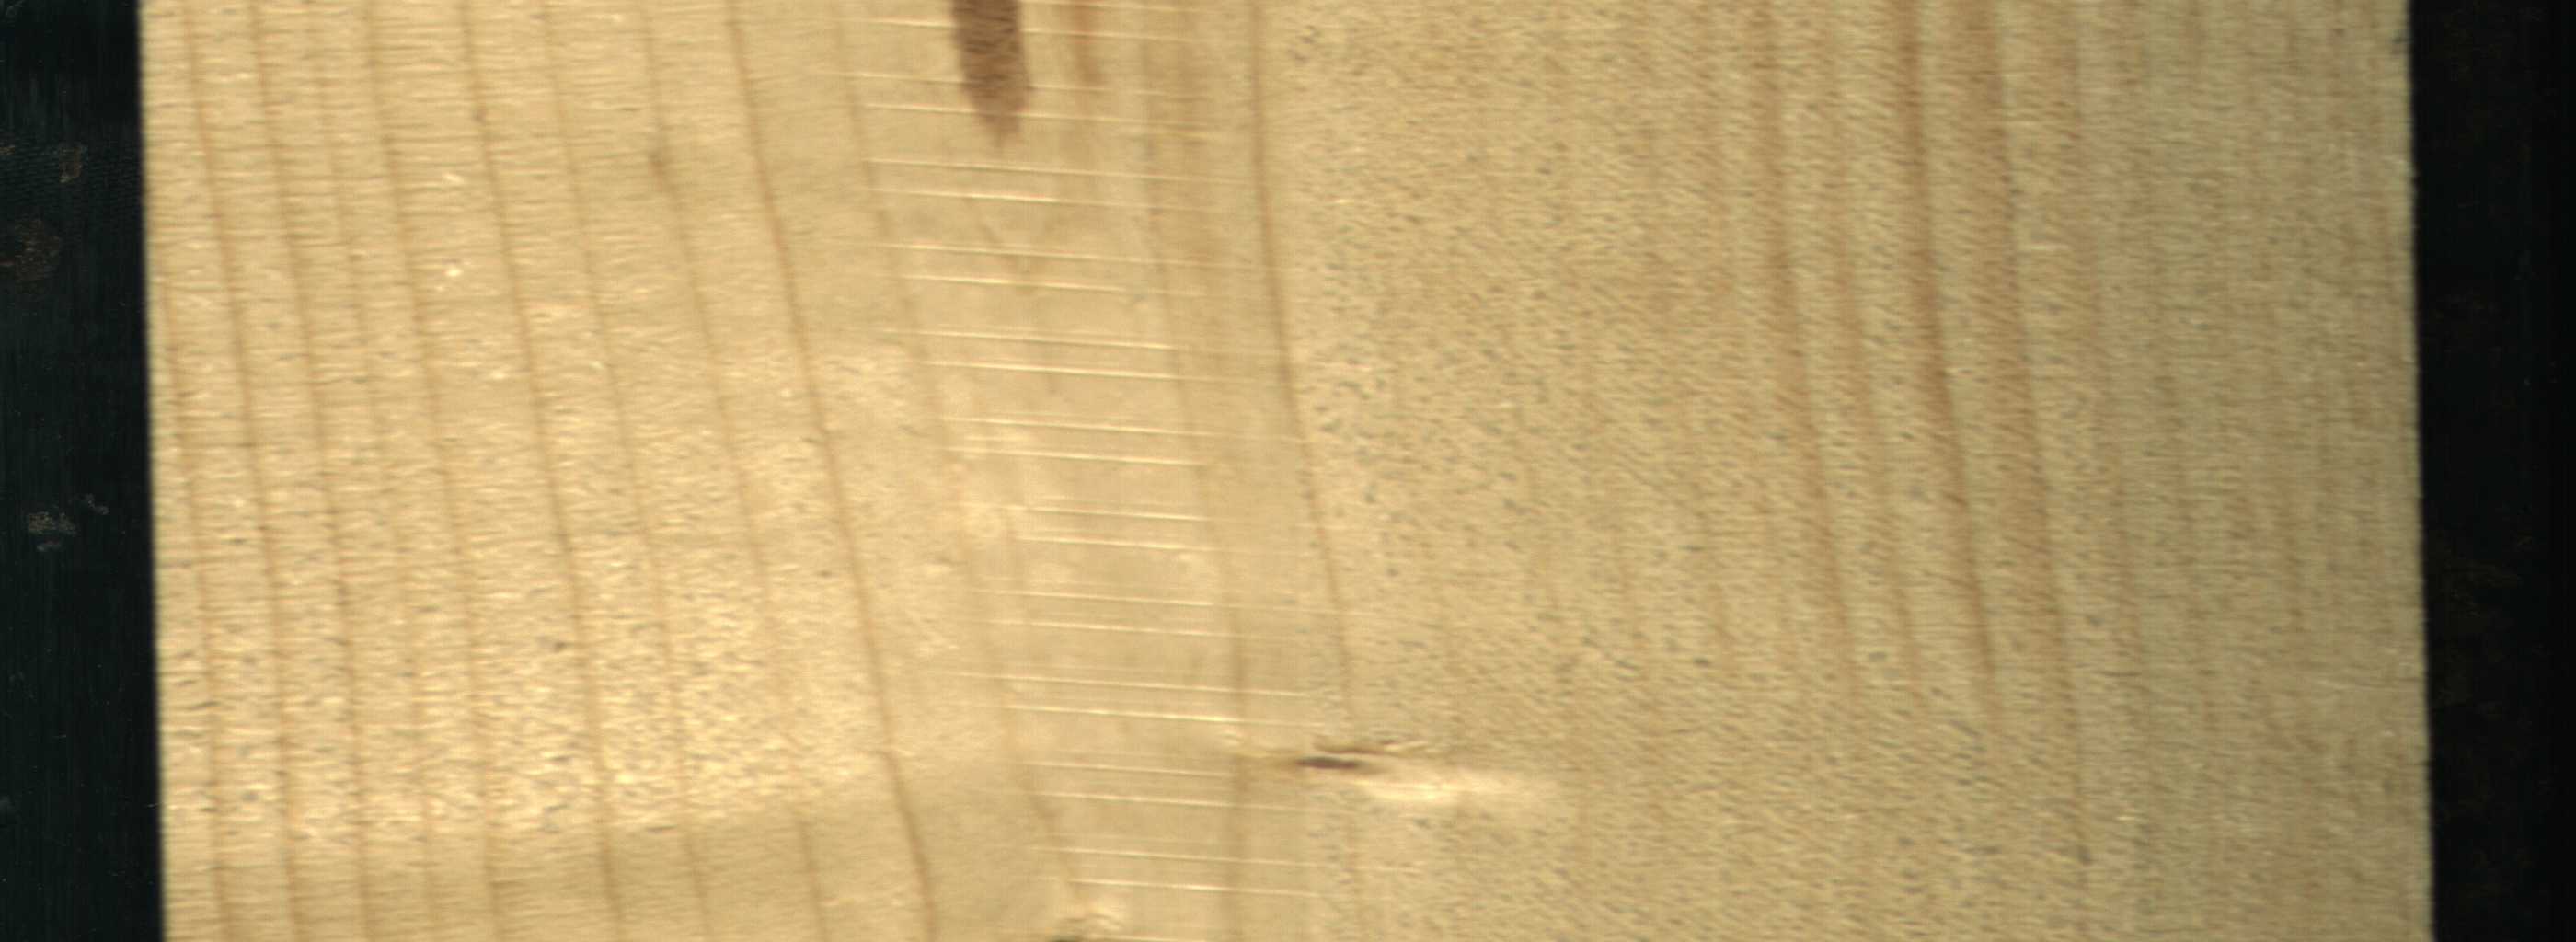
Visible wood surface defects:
Marrow
Live_Knot